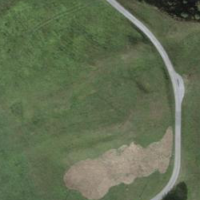
EUNIS habitat code: 26
Species observed at this site:
Arnica montana